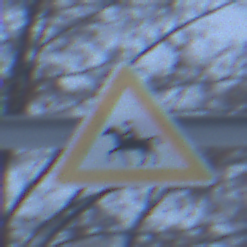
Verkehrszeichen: ReiterRechts
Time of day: Midday
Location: Outdoor (Nature)
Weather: Overcast
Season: Winter
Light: Natural